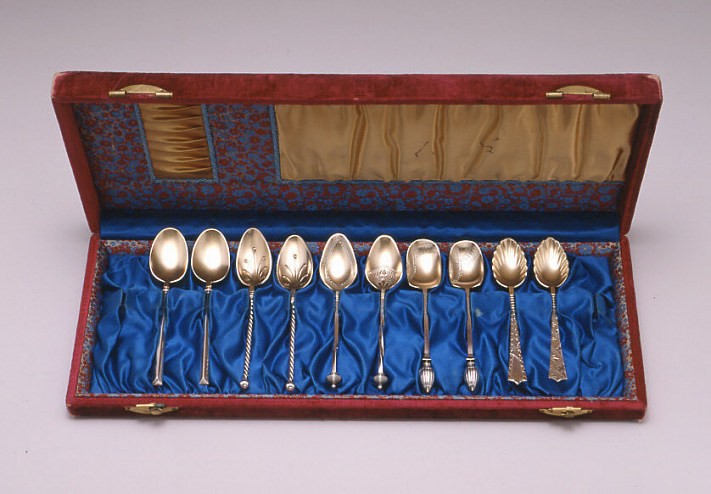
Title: Gilt Demitasse Spoon, Part of Set of Ten
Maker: Gorham Manufacturing Company, Providence, Rhode Island, USA, founded 1818
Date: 1880
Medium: silver, gold
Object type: spoon
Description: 1986-113-10: Oval bowl. Matte gilded obverse and reverse. Edge ...;     1986-113-11: Oval bowl. Matte gilded obverse and reverse. Edge ...;     1986-113-12: Rectangular box with maroon velvet on top and side...;     1986-113-2/12: Bowl of spoon elongated oval, gilded, with band of...;     1986-113-2: Bowl of spoon elongated oval, gilded, with band of...;     1986-113-3: Oval bowl, plain, gilded and undecorated. Stem of ...;     1986-113-4: Oval bowl, plain, gilded and undecorated. Stem of ...;     1986-113-5: Pointed oval bowl, matte gilded. Repousse anthemio...;     1986-113-6: Pointed oval bowl, matte gilded. Repousse anthemio...;     1986-113-7: Pointed oval bowl, matte gilded obverse and revers...;     1986-113-8: Square, spade-shaped bowl. Matte gilded obverse an...;     1986-113-9: Square, spade-shaped bowl. Matte gilded obverse an...